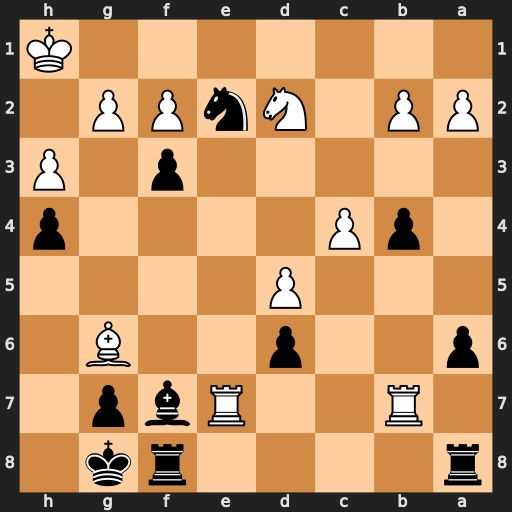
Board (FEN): r4rk1/1R2Rbp1/p2p2B1/3P4/1pP4p/5p1P/PP1NnPP1/7K
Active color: b
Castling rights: -
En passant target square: -
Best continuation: fxg2+ Kxg2 Nf4+